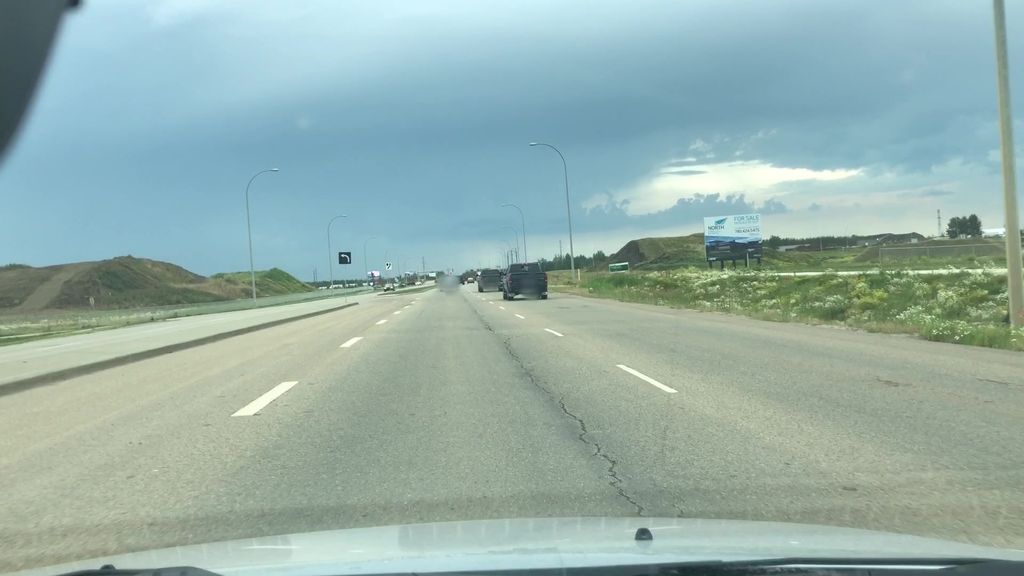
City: edmonton